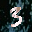
Label: 3